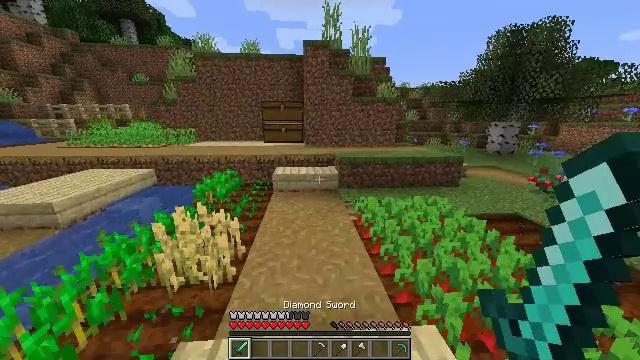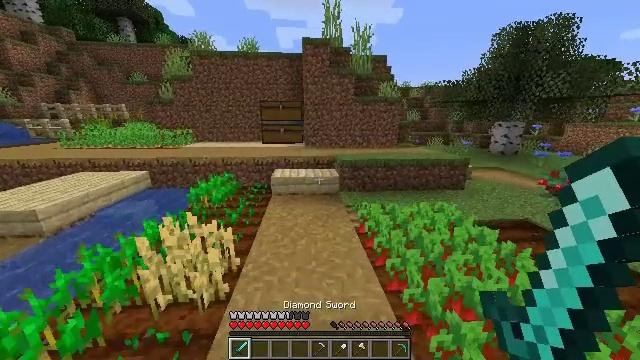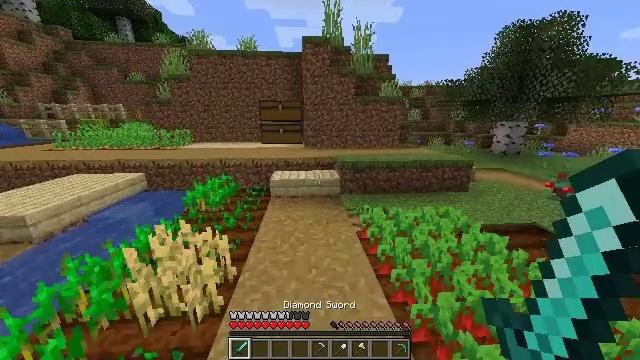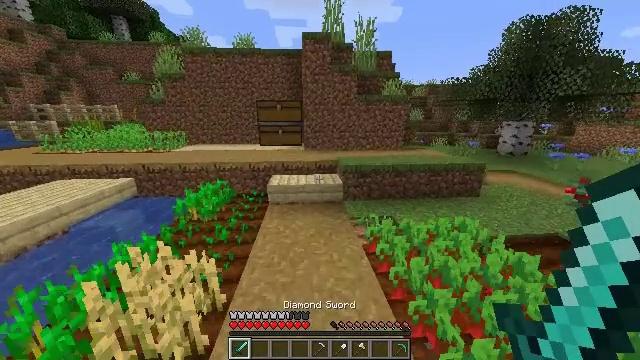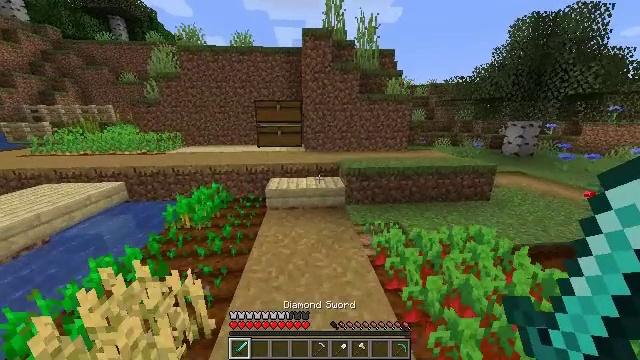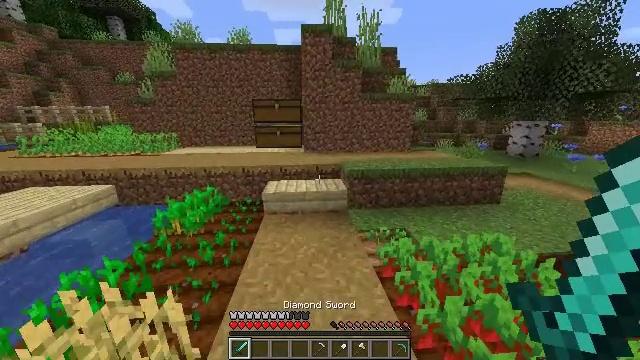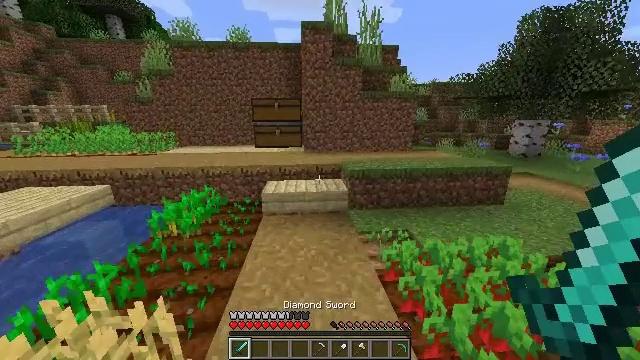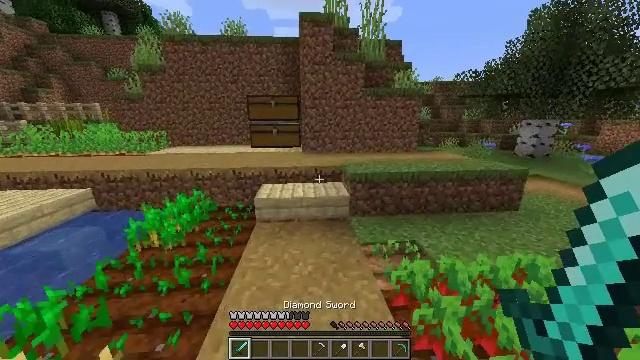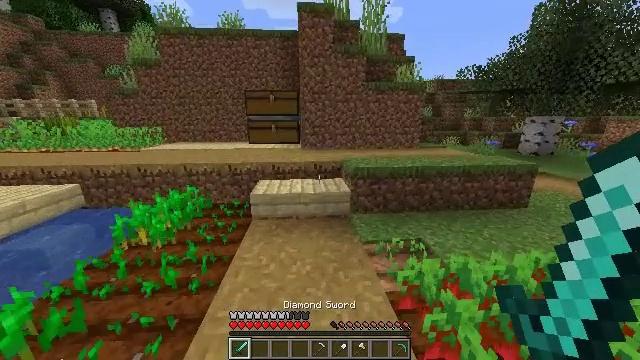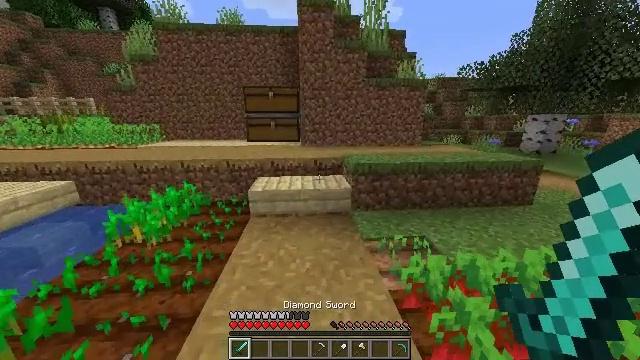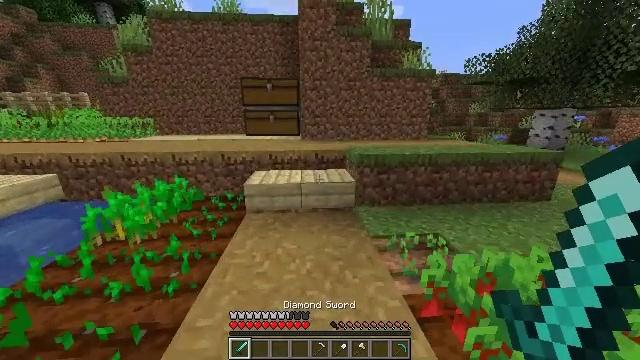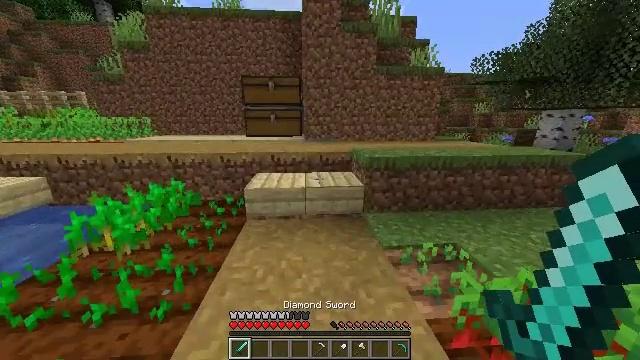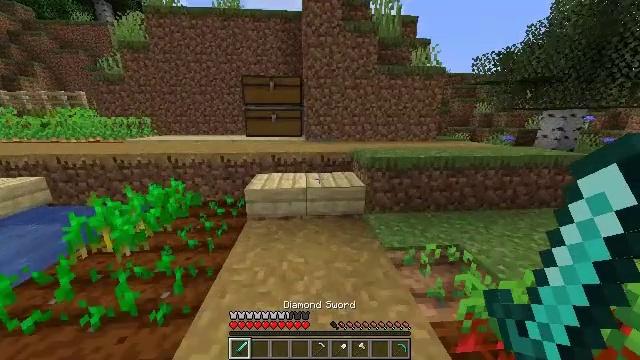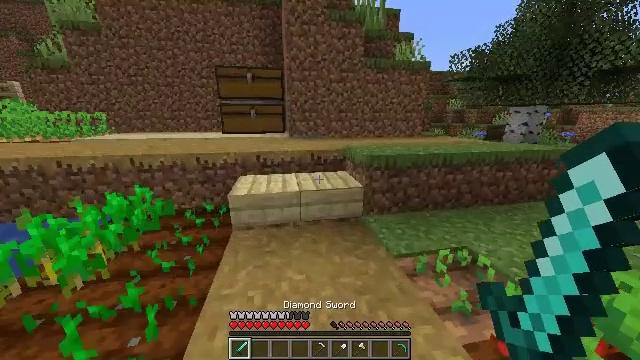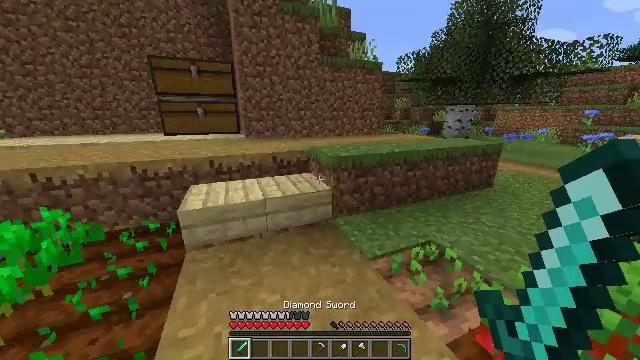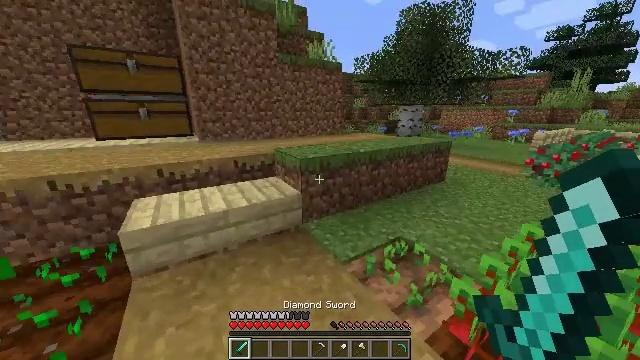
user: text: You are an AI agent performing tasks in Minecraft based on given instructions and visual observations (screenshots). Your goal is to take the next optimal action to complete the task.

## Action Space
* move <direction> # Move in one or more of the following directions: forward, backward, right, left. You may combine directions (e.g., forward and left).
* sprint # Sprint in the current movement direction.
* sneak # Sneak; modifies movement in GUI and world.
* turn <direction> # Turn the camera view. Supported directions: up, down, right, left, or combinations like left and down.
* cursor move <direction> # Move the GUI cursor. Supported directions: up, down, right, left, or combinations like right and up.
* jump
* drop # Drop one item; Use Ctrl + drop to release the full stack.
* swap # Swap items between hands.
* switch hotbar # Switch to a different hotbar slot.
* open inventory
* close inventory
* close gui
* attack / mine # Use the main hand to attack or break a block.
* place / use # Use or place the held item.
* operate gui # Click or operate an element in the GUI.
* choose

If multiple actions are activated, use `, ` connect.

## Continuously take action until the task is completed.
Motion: motion action
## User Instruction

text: Catch and defeat a cod.
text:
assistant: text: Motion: move forward
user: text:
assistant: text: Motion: move forward
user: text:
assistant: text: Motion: move forward
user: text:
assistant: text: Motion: move forward
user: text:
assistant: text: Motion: move forward
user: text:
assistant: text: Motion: move forward
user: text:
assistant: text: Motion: move forward
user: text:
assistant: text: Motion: move forward
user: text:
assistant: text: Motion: move forward and move left
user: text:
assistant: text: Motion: move forward and move left
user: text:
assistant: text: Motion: move forward and move left
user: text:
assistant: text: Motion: move forward and move left
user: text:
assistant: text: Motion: move forward and move left, turn right
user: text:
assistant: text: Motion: move forward, turn right
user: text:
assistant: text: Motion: move forward, turn right
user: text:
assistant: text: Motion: move forward, turn right
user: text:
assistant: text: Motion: move forward
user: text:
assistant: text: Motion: move forward and move left
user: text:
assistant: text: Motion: move forward and move left, turn right
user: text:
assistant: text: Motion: move forward and move left, turn right
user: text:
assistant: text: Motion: move forward and move left, turn right
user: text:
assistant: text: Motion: move forward and move left, turn right
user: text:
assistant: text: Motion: move forward and move left, turn right
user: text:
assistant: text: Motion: move forward and move left, turn right
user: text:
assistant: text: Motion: move forward, turn right
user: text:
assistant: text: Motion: move forward, turn right
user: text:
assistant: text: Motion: move forward, turn right
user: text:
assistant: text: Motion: move forward, turn right
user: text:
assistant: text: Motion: move forward
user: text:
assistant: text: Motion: move forward